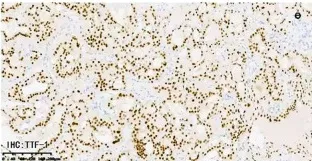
(E) Immunohistochemistry for TTF-1 is positive.
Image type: pathology (immunostaining)